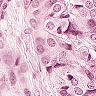
Metastatic tissue present: yes